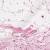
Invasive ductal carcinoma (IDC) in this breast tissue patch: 0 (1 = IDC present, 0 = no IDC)